Question: This is printscreen image of my table.

I have a MySQL table named "table". When I wrote "'SELECT * FROM table'" in the while loop, I want to get one time same values of "fikraNo" and "maddeNo". But if fikraNo and maddeNo have same value, "icerik" must be joined.
For example when I want to get all values from the table, the output must be like this:
'''
1 1 174 Lorem ipsum dolor sit amet, consectetur adipiscing...
2 2 174 1500'lerden beri kullanilan standart Lorem Ipsum...
3 3 174 Nullam mollis accumsan quam eget aliquet. Ut sit a...
4 1 135 Phasellus ac massa neque. Nunc blandit, nibh sit a...
5 2 135 Nulla id placerat odio. Fusce quis porttitor dui. ...
6 0 135 Vestibulum elit neque, ultrices ac consequat vitae...
7 1 134 Etiam dignissim, lacus sed faucibus auctor, felis ...
8 2 134 Vestibulum rhoncus ultricies arcu id feugiat. Null...
9 1 133 Donec sit amet nunc urna. Vivamus id dui velit, ac...
10 0 133 Maecenas aliquet pellentesque egestas. Vestibulum ...
11 0 109 armut dalda kiz balkonda sallanir vay vay...
12 1 109 Duis consequat luctus rhoncus. Etiam ante lectus, ...
14 3 116 Lorem ipsum dolor sit amet, consectetur adipiscing...
15 0 2 This is the first item in the first field.
16 0 2 And this is the second item in second field.
'''
Could you help me, how do I manage this?
Best regards.
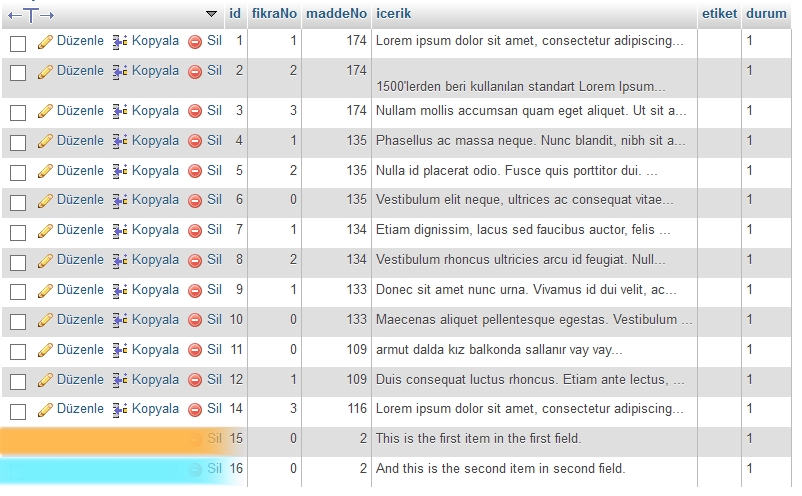
Answer: You need an aggregate function to concatenate together the 'icerik's, and if you also want to show the minimum id, you also need an aggregate function to get that.
This should do the job:
'''
SELECT MIN(id),
fikraNo,
maddeNo,
GROUP_CONCAT(icerik ORDER BY id DESC SEPARATOR ' ')
FROM 'table'
GROUP BY fikraNo, maddeNo
'''
Demonstration here:
<URL>